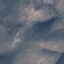
Land use / land cover: HerbaceousVegetation